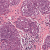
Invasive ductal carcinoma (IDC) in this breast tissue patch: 0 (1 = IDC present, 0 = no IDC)